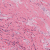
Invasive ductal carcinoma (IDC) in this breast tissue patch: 0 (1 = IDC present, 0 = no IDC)